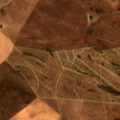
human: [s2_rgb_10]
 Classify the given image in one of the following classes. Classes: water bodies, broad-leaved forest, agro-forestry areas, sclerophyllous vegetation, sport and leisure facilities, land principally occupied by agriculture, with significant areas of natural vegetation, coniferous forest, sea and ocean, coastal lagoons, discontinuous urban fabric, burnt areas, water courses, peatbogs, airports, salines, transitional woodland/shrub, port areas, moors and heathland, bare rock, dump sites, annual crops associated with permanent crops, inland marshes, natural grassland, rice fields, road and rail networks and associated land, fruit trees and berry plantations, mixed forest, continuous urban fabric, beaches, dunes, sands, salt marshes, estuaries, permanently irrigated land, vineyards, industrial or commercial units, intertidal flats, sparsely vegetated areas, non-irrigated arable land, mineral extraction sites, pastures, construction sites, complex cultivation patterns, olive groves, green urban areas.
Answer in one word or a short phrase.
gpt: non-irrigated arable land, land principally occupied by agriculture, with significant areas of natural vegetation, transitional woodland/shrub